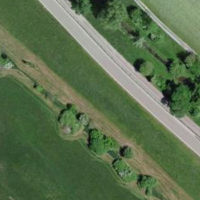
EUNIS habitat code: 57
Species observed at this site:
Potentilla recta